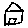
Label: house